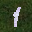
Label: 1